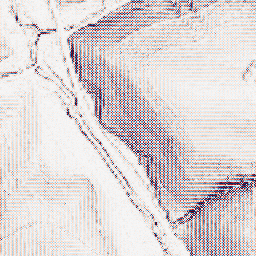
Category: wavelet
Decomposition family: wavelet_biorthogonal
Decomposition parameters: wavelet: bior1.3
level: 1
Upsampling method: quadratic
Upsampling parameters: scale: 4
Upsampling scale: 4